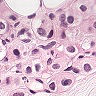
Metastatic tissue present: yes